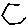
Label: hexagon